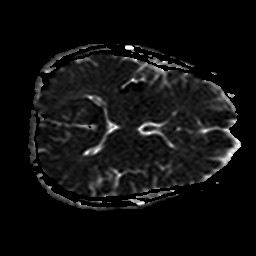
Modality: ADC
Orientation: axial
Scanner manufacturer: philips
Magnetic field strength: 1.5 T
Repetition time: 3.114 s
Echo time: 0.06145 s